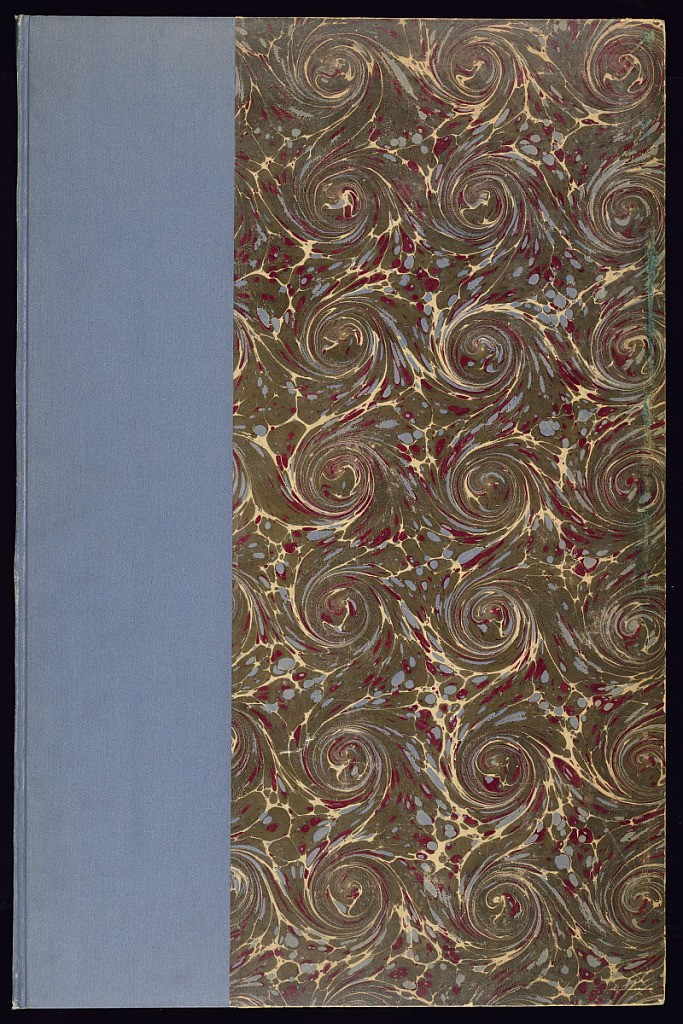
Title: Cahier d’Arabesques Composés par C.L. Desrais en 1789
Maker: Claude-Louis Desrais, French, 1746–1816
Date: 1789
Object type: Album
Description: Album containing a series of six plates of arabesque panel designs by Desrais.